Question: I am currently trying to retrieve the table names and primary key of each table by calling the following SQL in C#. This is what I've tried so far:
'''
SELECT t.TABLE_NAME As 'Table Name',
Keys.COLUMN_NAME AS 'Primary Key'
FROM INFORMATION_SCHEMA.TABLES t
left outer join INFORMATION_SCHEMA.TABLE_CONSTRAINTS Constraints
on t.TABLE_NAME = Constraints.Table_name
and t.Table_Schema = Constraints.Table_Schema
left outer join INFORMATION_SCHEMA.KEY_COLUMN_USAGE AS Keys
ON Constraints.TABLE_NAME = Keys.TABLE_NAME
and Constraints.CONSTRAINT_NAME = Keys.CONSTRAINT_NAME
and Constraints.CONSTRAINT_TYPE = 'PRIMARY KEY'
'''
The problem is that I would like the result to just contain a "null" entry if a table does not have a primary key. While it is working, for some reason the result contains a duplicate of the "Salary" table as shown below. The Salary and Employees tables both have primary keys, and the "Test" table does not:

I've tried this now, and it seems to work. Are there any disadvantages to doing so?
'''
SELECT T.TABLE_NAME As 'Table Name'
, (
Select K1.COLUMN_NAME
From INFORMATION_SCHEMA.TABLE_CONSTRAINTS As C1
Join INFORMATION_SCHEMA.KEY_COLUMN_USAGE As K1
On C1.TABLE_SCHEMA = K1.TABLE_SCHEMA
And C1.TABLE_NAME = K1.TABLE_NAME
And C1.CONSTRAINT_NAME = K1.CONSTRAINT_NAME
Where C1.CONSTRAINT_TYPE = 'PRIMARY KEY'
And T.TABLE_SCHEMA = C1.TABLE_SCHEMA
And T.TABLE_NAME = C1.TABLE_NAME
)As PrimaryKeyColumns
FROM INFORMATION_SCHEMA.TABLES As T
'''
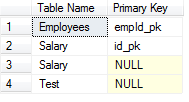
Answer: Try replace this condition 'Constraints.CONSTRAINT_TYPE = 'PRIMARY KEY'' :
'''
SELECT t.TABLE_NAME As 'Table Name',
Keys.COLUMN_NAME AS 'Primary Key'
FROM INFORMATION_SCHEMA.TABLES t
left outer join INFORMATION_SCHEMA.TABLE_CONSTRAINTS Constraints
on t.TABLE_NAME = Constraints.Table_name
and t.Table_Schema = Constraints.Table_Schema
and Constraints.CONSTRAINT_TYPE = 'PRIMARY KEY'
left outer join INFORMATION_SCHEMA.KEY_COLUMN_USAGE AS Keys
ON Constraints.TABLE_NAME = Keys.TABLE_NAME
and Constraints.CONSTRAINT_NAME = Keys.CONSTRAINT_NAME
'''